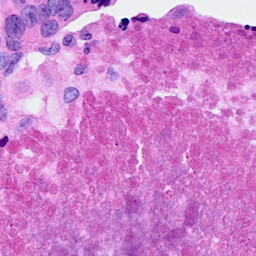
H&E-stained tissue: Breast